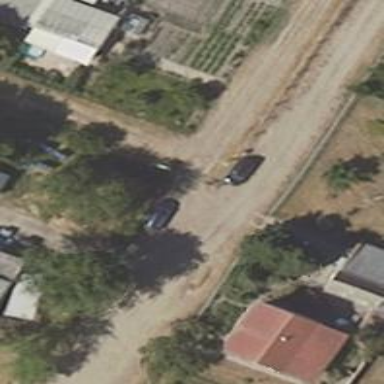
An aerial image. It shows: Service road with grade2 tracktype.